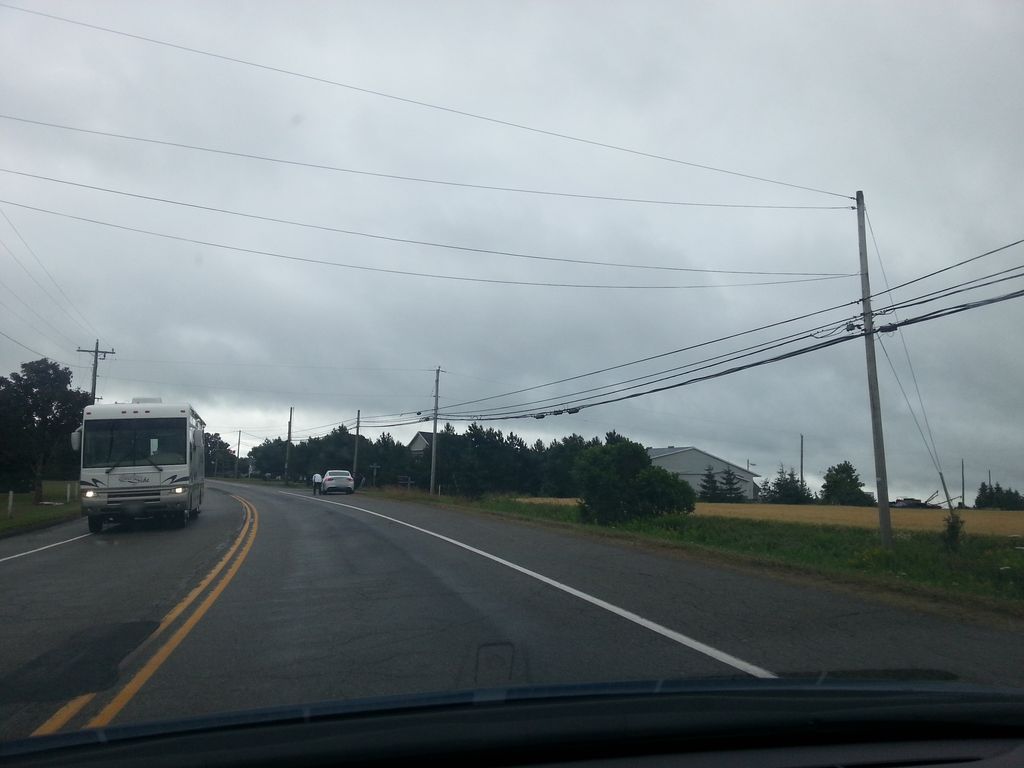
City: charlottetown